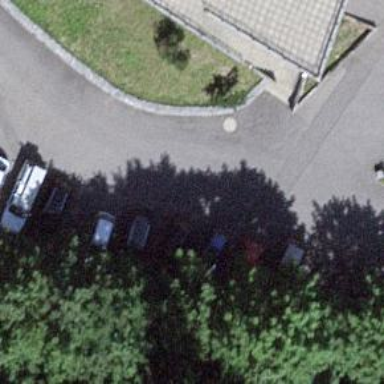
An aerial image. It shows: Parking area with surface.